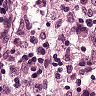
Metastatic tissue present: no